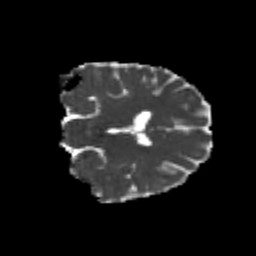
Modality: MD
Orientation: coronal
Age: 23
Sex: female
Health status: healthy
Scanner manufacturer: philips
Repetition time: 7.39 s
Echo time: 0.08599 s